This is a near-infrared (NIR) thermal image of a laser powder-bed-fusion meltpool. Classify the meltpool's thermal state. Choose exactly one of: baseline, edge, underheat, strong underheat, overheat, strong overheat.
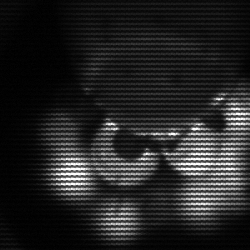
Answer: edge